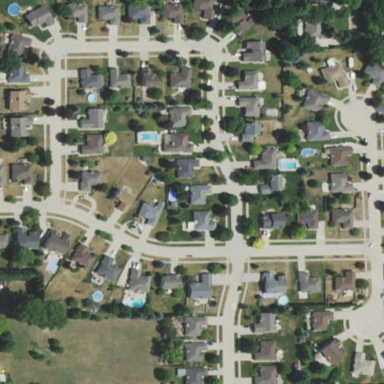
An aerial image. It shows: Residential area consisting of single-family homes.